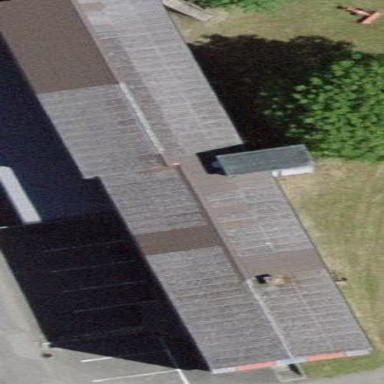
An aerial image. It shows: Commercial building.